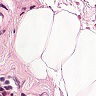
Metastatic tissue present: no